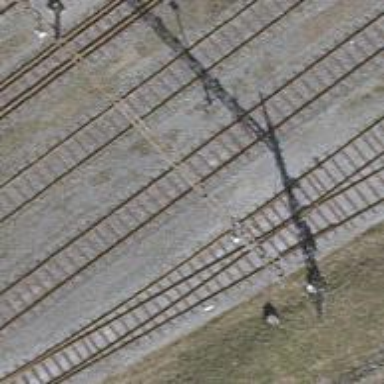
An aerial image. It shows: Catenary mast for power lines.